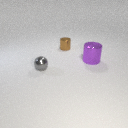
small brown metal cylinder behind small gray metal sphere